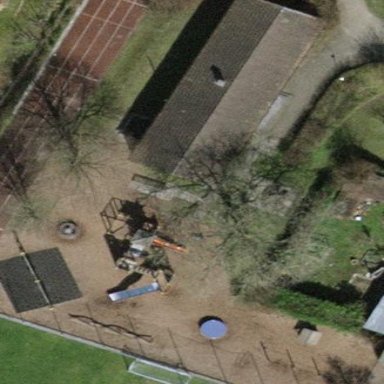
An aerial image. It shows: Playground area for leisure land.